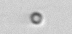
Label: nanoplankton_mix